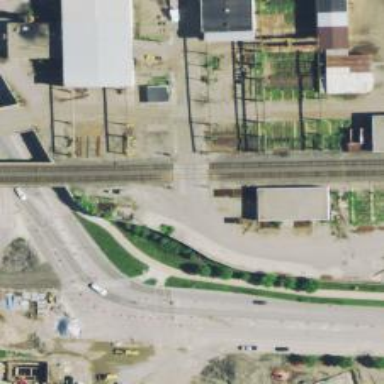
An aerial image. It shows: Level crossing along the railway.